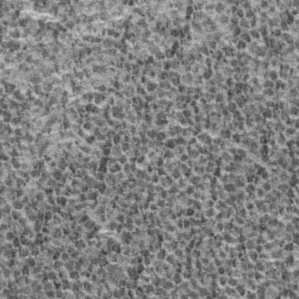
Label: frost